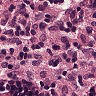
Metastatic tissue present: no